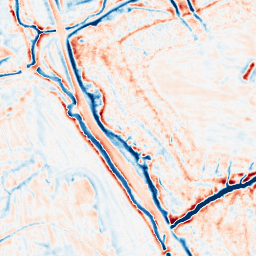
Category: edge_preserving
Decomposition family: bilateral
Decomposition parameters: d: 15
sigma_color: 50
sigma_space: 25
Upsampling method: linear_exact
Upsampling parameters: scale: 8
Upsampling scale: 8